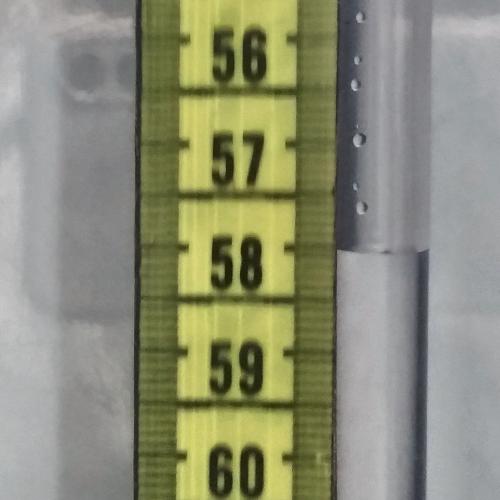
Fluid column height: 58.0 cm